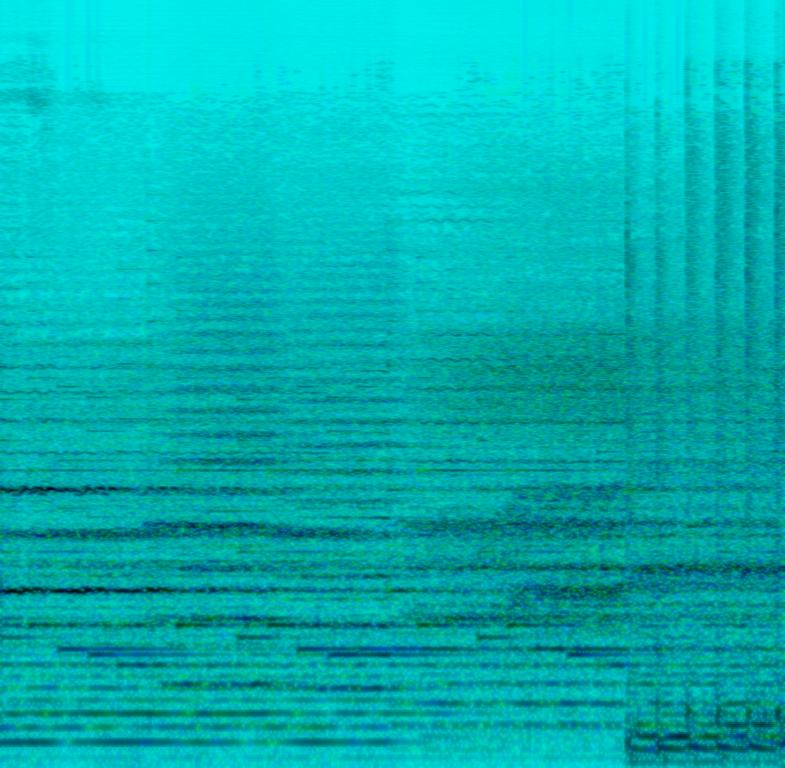
The low quality recording features a rock song that consists of mellow piano melody, energetic cymbals, punchy kick, punchy snare, female choir, wide electric guitar chords, sustained strings melody, smooth bass guitar and passionate female vocal singing over it. It sounds epic, powerful and energetic, like something you would hear in video games trailers.